A bearing vibration time series has been folded into this square grayscale image, one row per segment of consecutive samples. Determine the bearing's health state. Answer with exactly one of: normal, inner_race, outer_race, ball.
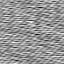
Answer: normal